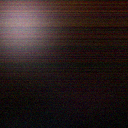
Screen state: off